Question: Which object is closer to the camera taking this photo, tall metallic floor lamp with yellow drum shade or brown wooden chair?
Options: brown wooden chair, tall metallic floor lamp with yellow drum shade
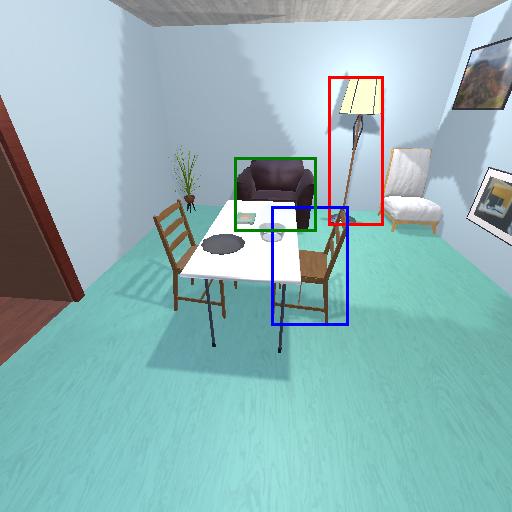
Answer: brown wooden chair